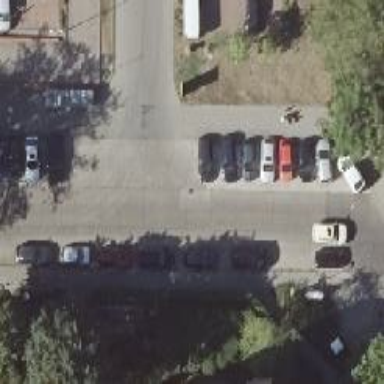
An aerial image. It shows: Residential road with asphalt surface and separate sidewalks on both sides. There is parallel on-street parking on the left side of the road.